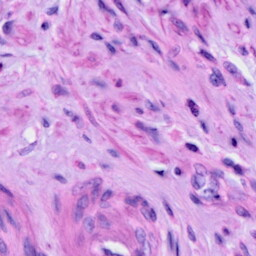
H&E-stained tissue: Cervix